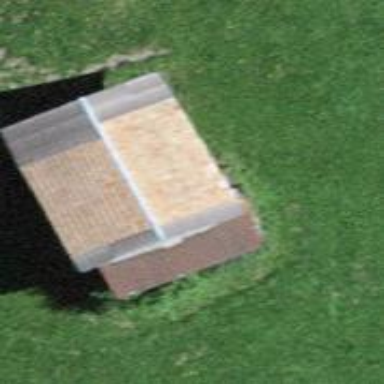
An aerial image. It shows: Barn.